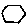
Label: hexagon